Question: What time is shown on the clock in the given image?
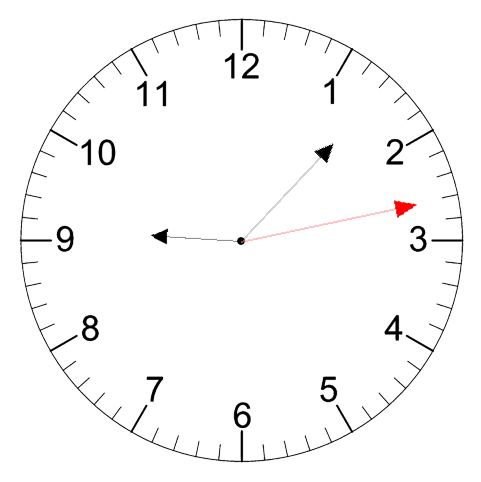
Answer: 09:07:13